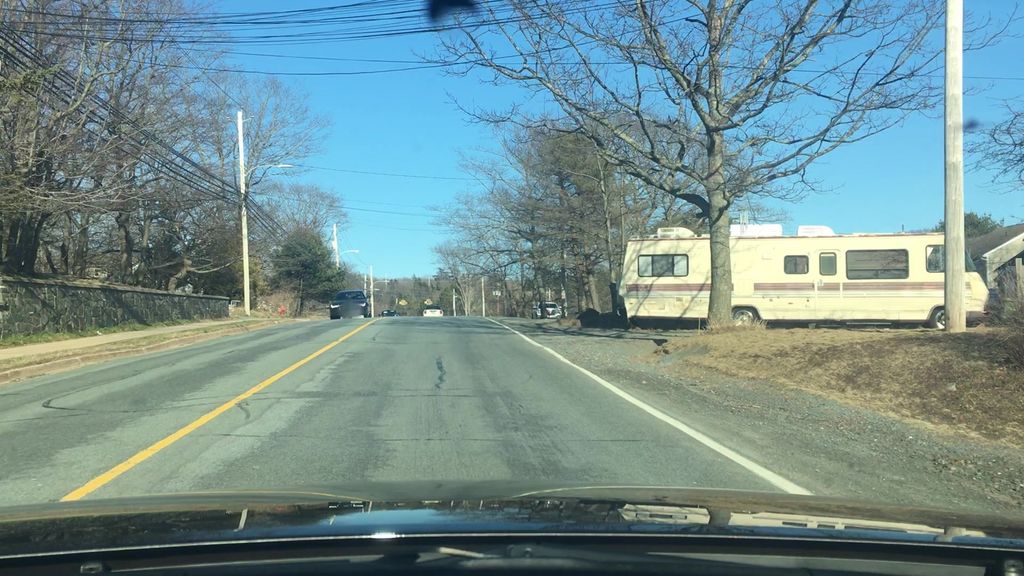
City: halifax